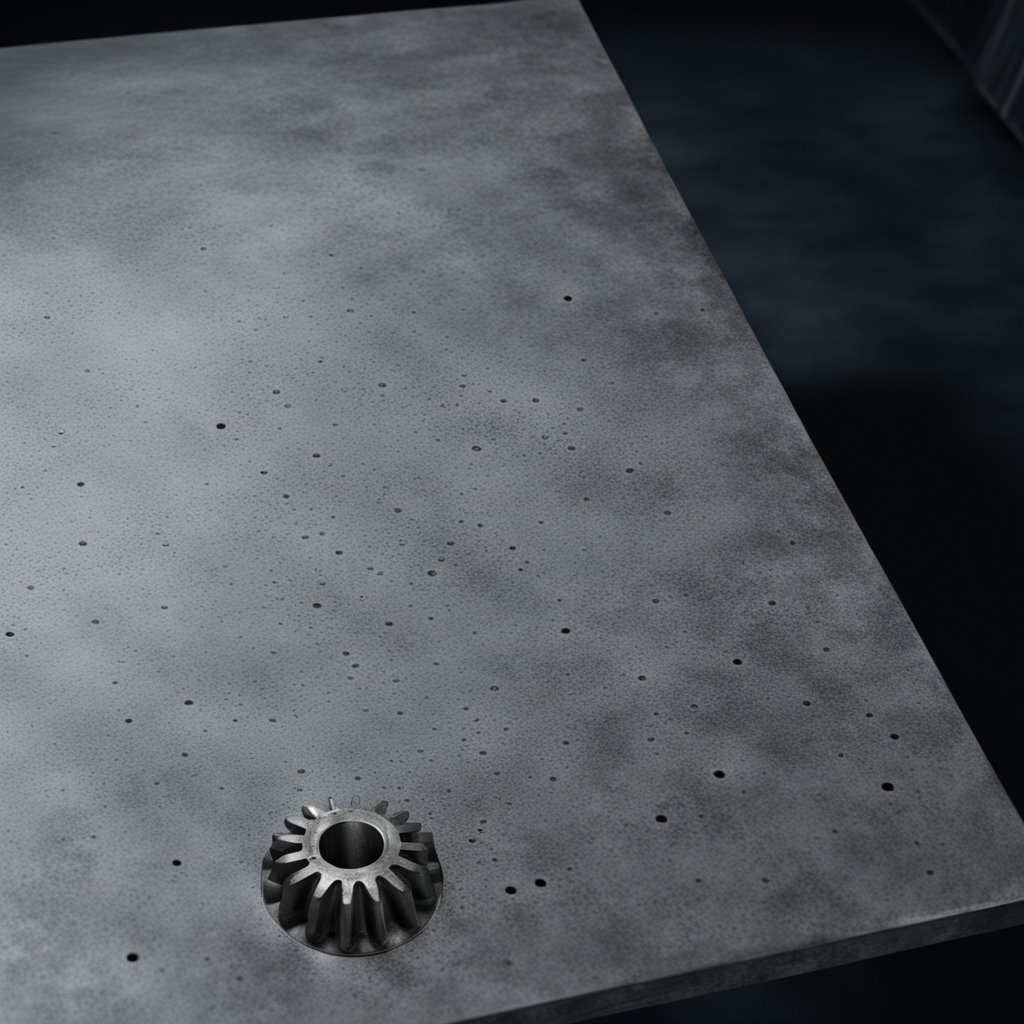
A steel gear with teeth lies on the clean granite table inside a workshop at night dim ambient light soft shadows worn but